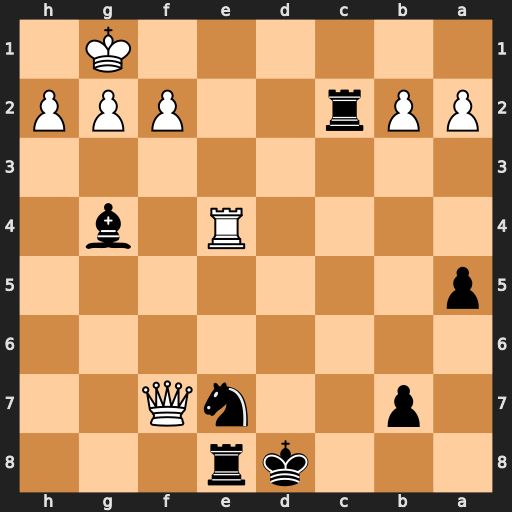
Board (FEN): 3kr3/1p2nQ2/8/p7/4R1b1/8/PPr2PPP/6K1
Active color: b
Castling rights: -
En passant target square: -
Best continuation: Rc1+ Re1 Rxe1#